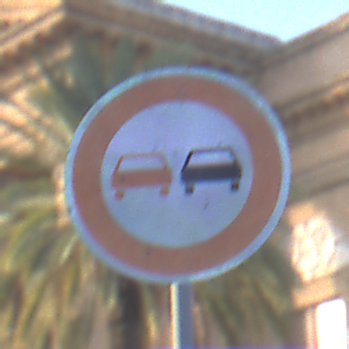
Verkehrszeichen: Ueberholverbot
Umgebung: Outdoor, Urban
Tageszeit: SunriseSunset
Wetter: PartlyCloudy
Licht: Natural
Jahreszeit: NotSpecified
Kontrast: LowContrast